Milling tool wear sample.
Tool blade image: 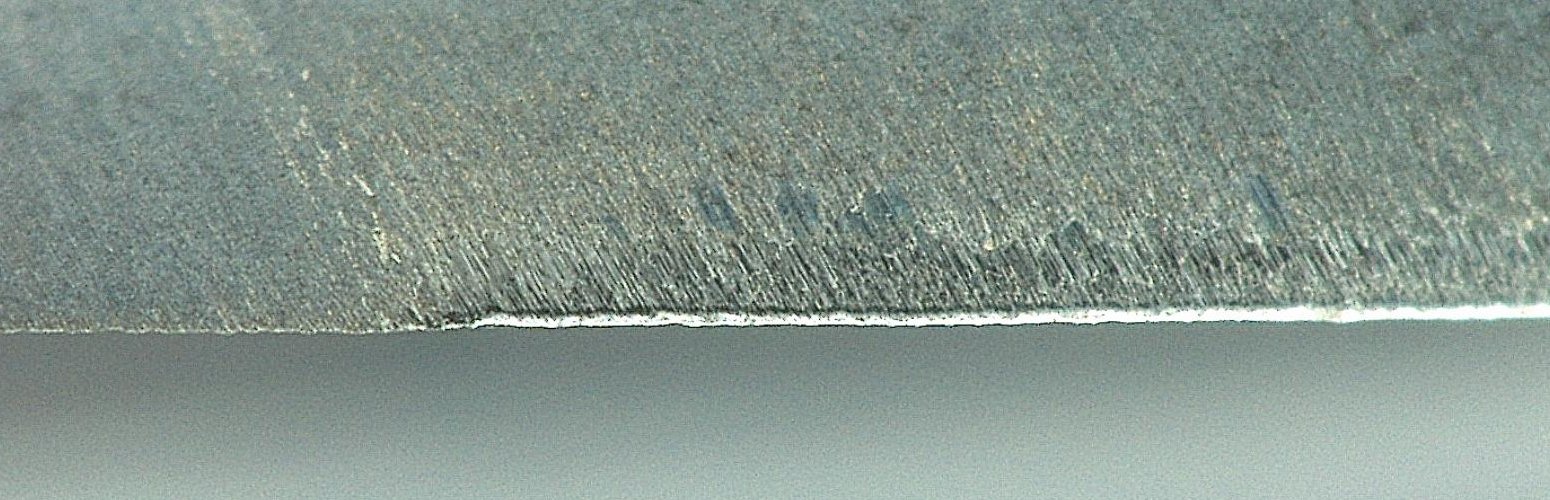
Chip image: 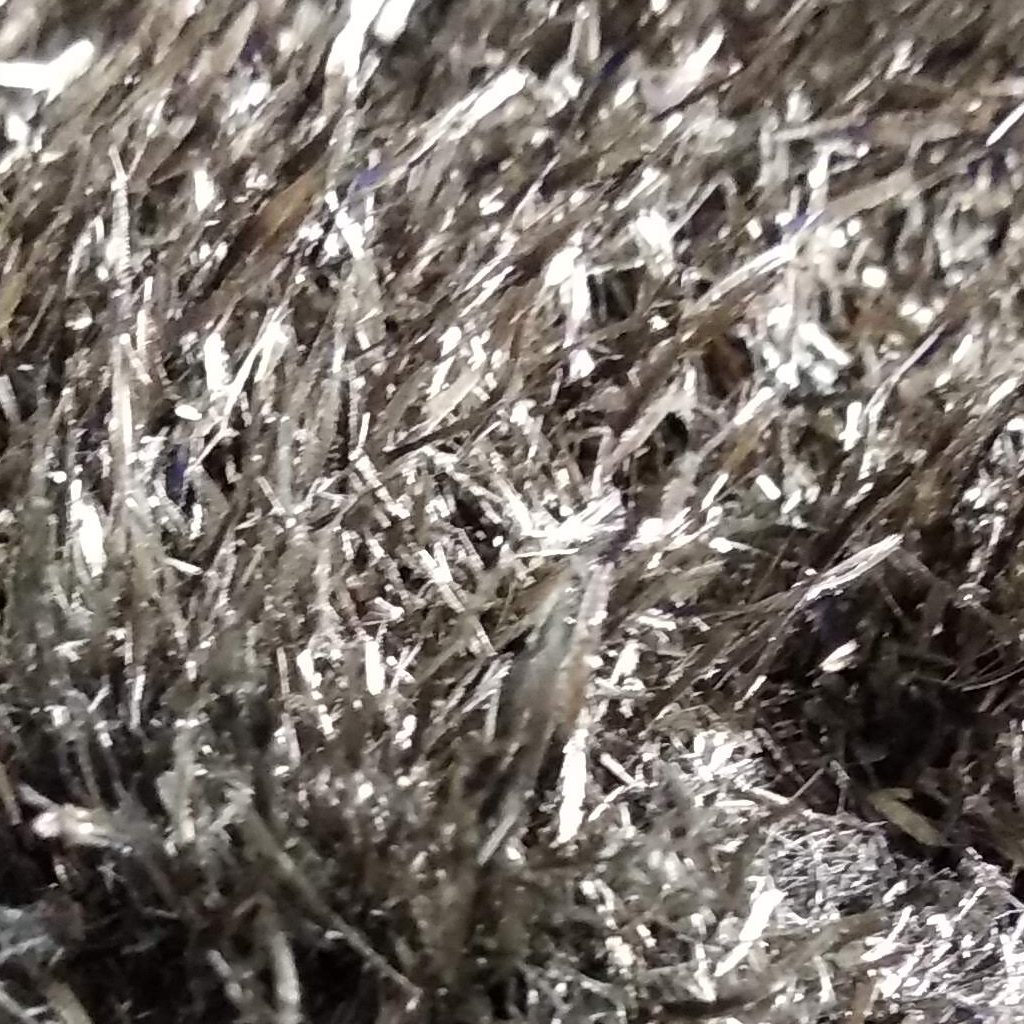
Workpiece image: 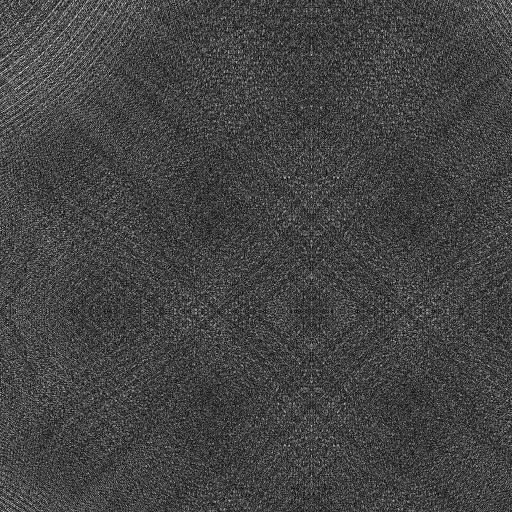
Tool wear state: sharp
Gaps: 0
Flank wear: 38.57
Overhang: 14.68
Force-signal Mel-spectrograms (X, Y, Z axes): 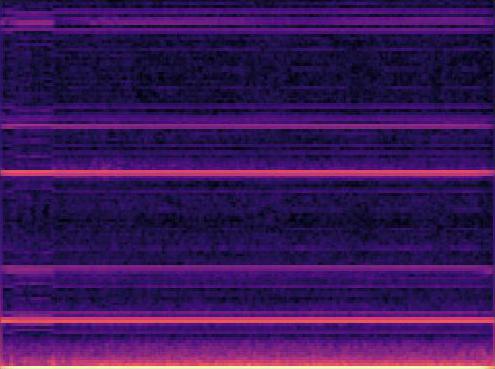 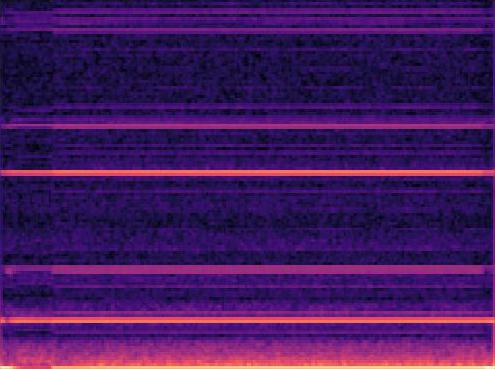 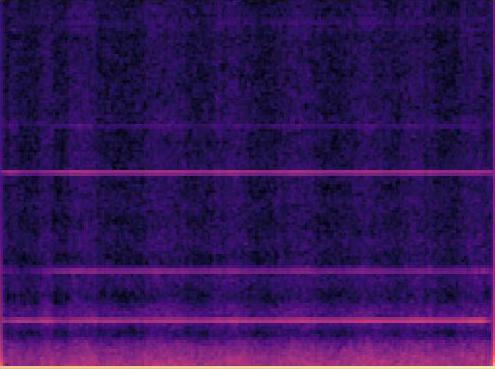
Force-signal scalograms (X, Y, Z axes): 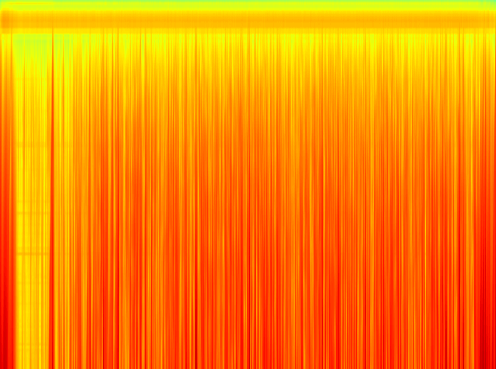 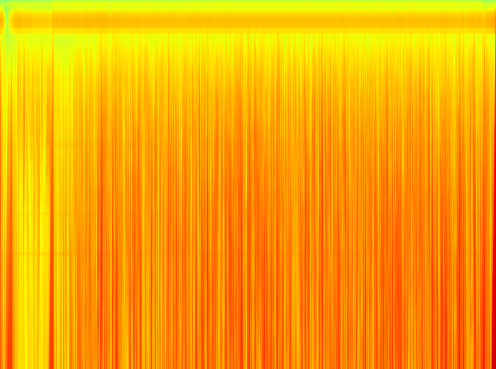 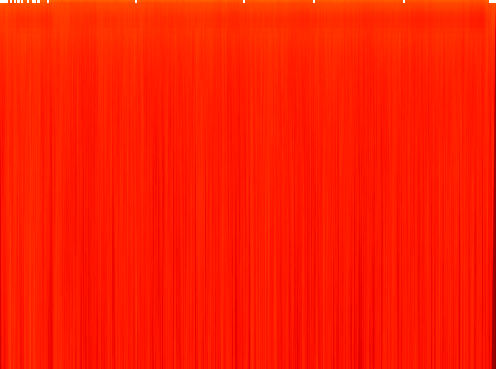
Force phase: initial_break_in_wear